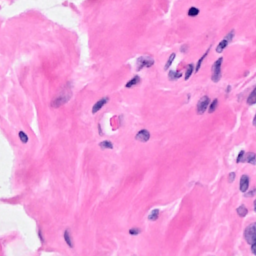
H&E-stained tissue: Breast